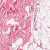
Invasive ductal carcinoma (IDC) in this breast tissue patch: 0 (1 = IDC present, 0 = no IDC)